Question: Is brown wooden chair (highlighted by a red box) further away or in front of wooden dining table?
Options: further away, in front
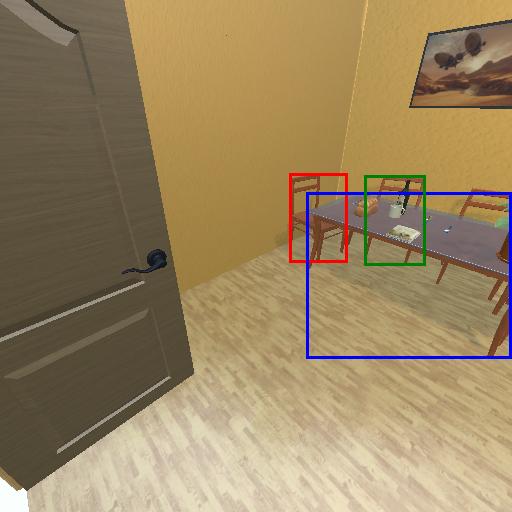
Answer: further away